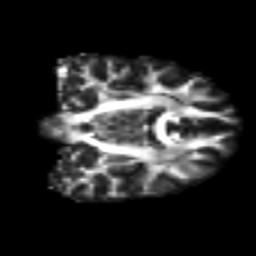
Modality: FA
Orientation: coronal
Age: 25
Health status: ill
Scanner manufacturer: philips
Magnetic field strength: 3 T
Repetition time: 9 s
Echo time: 0.127 s